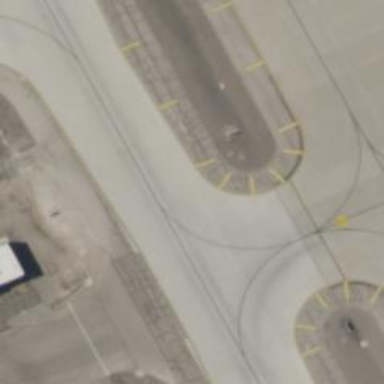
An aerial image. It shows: Image of taxiway at airport.